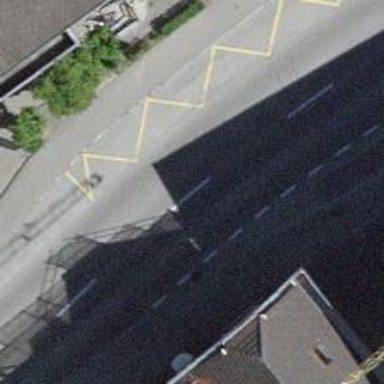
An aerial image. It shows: Public transport stop position.